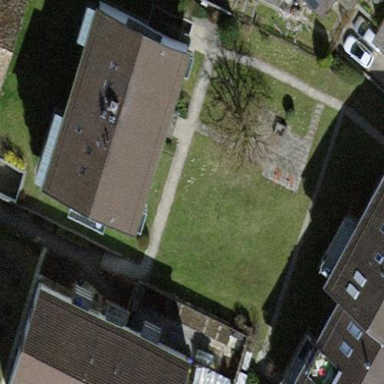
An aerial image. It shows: Pitched roof building.